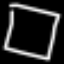
Label: square